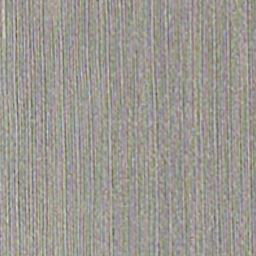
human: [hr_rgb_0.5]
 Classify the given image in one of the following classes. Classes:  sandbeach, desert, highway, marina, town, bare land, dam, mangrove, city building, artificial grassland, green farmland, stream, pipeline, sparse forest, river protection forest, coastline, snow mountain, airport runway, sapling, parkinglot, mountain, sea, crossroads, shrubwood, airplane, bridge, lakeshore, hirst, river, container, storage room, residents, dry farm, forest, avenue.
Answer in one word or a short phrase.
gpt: dry farm